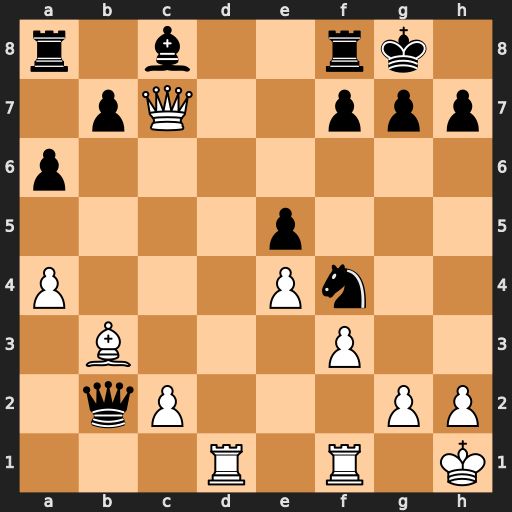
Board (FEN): r1b2rk1/1pQ2ppp/p7/4p3/P3Pn2/1B3P2/1qP3PP/3R1R1K
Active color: w
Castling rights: -
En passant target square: -
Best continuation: Qxf7+ Rxf7 Rd8#